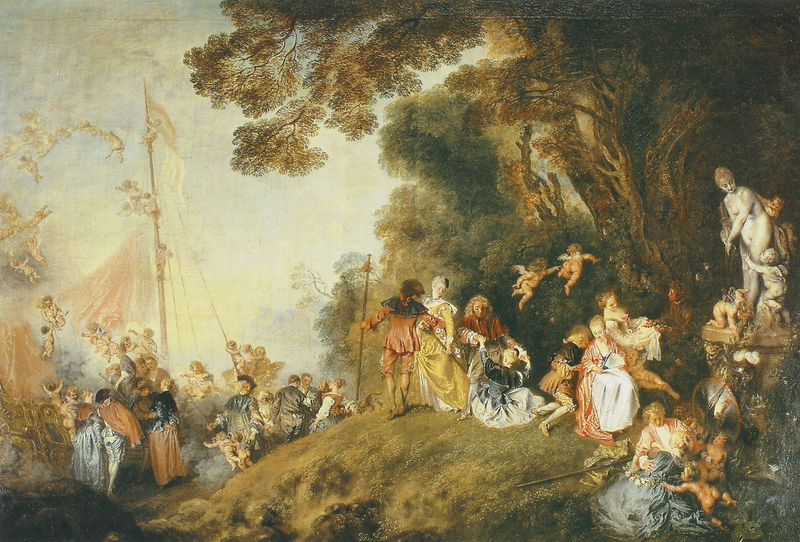
Titel: Die Einschiffung nach Cythera
Künstler: Jean-Antoine Watteau
Institution: Berlin, Schloss Charlottenburg
Schlagwörter: baum, gemälde, himmel, mann, bäume, frauen, landschaft, menschen, frau, licht, männer, park, wiese, fest, gesellschaft, tanz, barock, strauch, busch, büsche, sträucher, figur, kind, paar, wald, boot, brunnen, fliegen, kinder, engel, engelchen, statue, schiff, segel, segelboot, sommer, stab, fahne, flagge, mast, segelschiff, hang, picknick, landung, lanze, spiel, spaziergang, idyll, lichtung, heiter, fahren, stäbe, venus, prozession, putten, putti, wanderung, landen, wallfahrt, bääume, 1800, sr